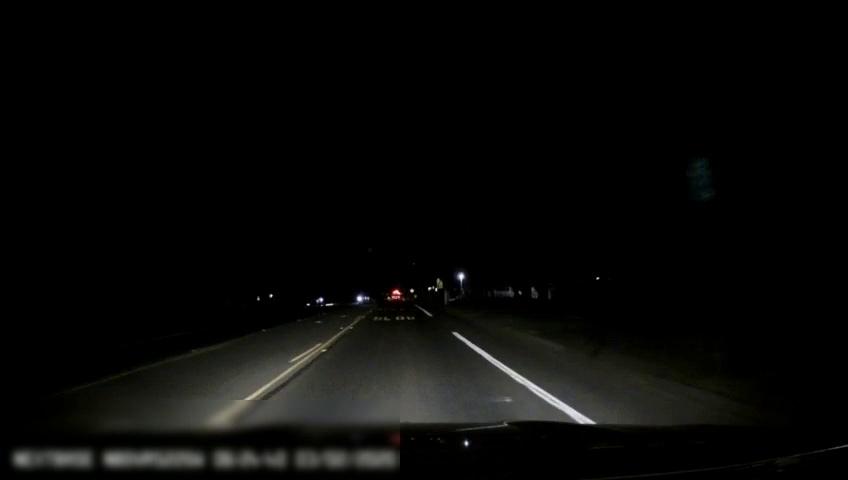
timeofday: Night
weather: Other
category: Drivable Space
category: Vehicles | Car
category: Vehicles | SUV
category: Vehicles | Car
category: Lanes | Current Lane
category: Lanes | Current Lane
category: Lanes | Alternate Lane
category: Lanes | Opposite Lane
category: Traffic | Signs